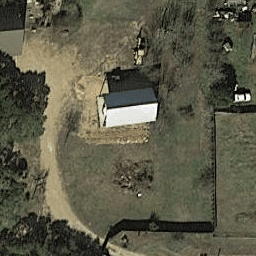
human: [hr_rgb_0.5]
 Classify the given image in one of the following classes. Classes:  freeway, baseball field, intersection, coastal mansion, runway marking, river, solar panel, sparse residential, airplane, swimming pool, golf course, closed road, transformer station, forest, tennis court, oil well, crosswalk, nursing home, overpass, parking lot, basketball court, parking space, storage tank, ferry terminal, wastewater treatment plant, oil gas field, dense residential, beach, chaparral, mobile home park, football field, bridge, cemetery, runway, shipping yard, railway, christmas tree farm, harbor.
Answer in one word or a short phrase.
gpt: sparse residential